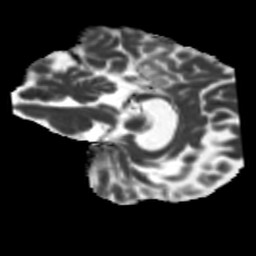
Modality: MD
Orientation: sagittal
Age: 62
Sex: female
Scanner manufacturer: siemens
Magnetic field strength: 3 T
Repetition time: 5.25 s
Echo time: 0.08 s